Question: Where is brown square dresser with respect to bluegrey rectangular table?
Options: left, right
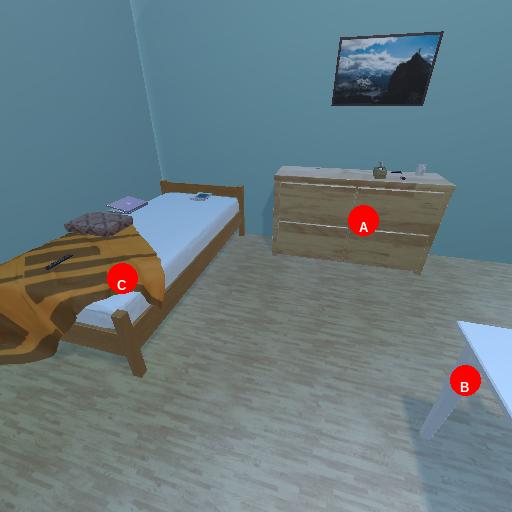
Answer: left